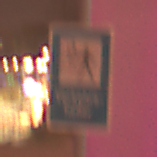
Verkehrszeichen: Verkehrshelfer
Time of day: Night
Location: Outdoor (Urban)
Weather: Overcast
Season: Winter
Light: Artificial